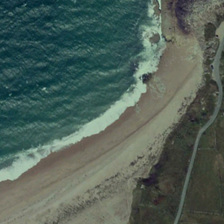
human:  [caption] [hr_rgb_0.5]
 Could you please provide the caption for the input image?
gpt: a piece of beach is between meadows and an ocean .

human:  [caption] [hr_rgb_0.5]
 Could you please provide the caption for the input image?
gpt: a piece of beach is between meadows and an ocean .

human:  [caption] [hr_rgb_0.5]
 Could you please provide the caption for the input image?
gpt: a piece of beach is between meadows and an ocean .

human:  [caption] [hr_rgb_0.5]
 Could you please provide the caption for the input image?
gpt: a piece of beach is between meadows and an ocean .

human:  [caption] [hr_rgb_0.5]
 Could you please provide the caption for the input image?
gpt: a piece of beach is between meadows and an ocean .